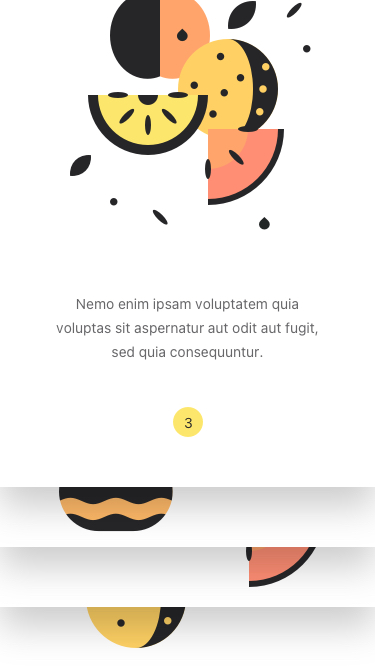
Text in this UI design:
3
Nemo enim ipsam voluptatem quia voluptas sit aspernatur aut odit aut fugit, sed quia consequuntur.